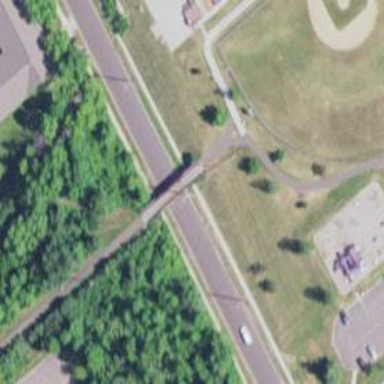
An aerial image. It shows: Abandoned railway bridge over path with excellent trail visibility.